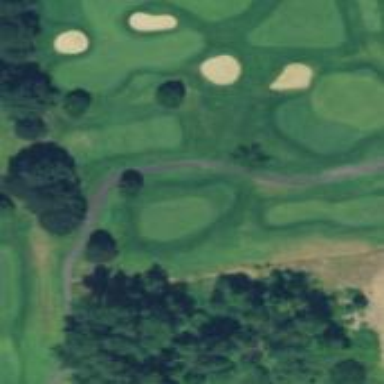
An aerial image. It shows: Path for both road and golf.